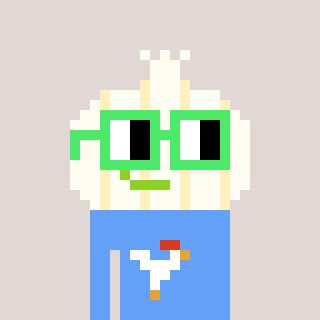
a pixel art character with square light green glasses, a garlic-shaped head and a blue-colored body on a warm background